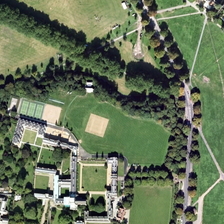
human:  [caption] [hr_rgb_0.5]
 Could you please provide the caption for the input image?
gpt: grass and pebbles are in the middle of the teaching building .

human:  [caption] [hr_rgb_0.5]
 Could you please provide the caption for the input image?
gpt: many green trees and some buildings are in a school with three tennis courts .

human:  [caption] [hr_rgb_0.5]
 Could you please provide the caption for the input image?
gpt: a building is in front of the central square, surrounded by dark green trees .

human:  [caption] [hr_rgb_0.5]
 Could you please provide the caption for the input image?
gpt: many green trees and some buildings are in a school with three tennis courts .

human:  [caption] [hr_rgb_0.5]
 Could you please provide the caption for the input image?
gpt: a building is in front of the central square, surrounded by dark green trees .